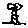
Label: tree